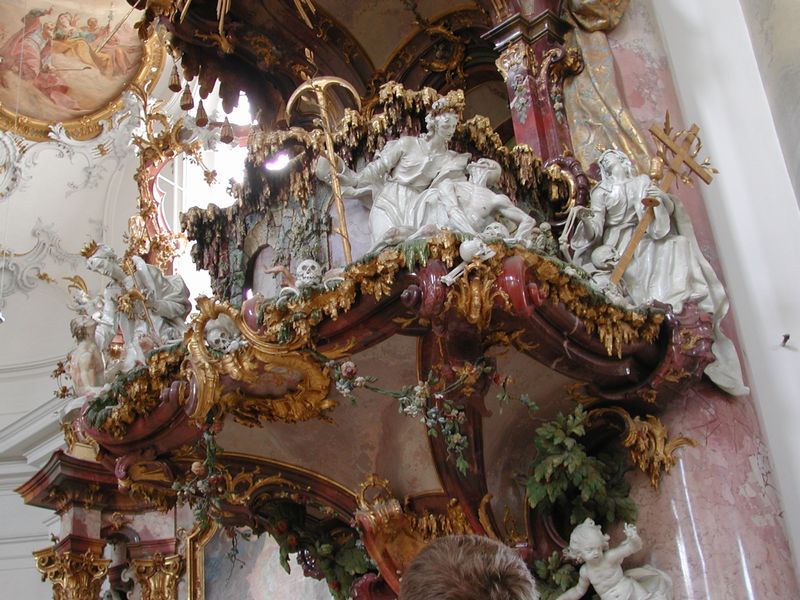
Titel: Klosterkirche Zwiefalten
Künstler: Johann Michael Fischer
Standort: Reutlingen, Kloster Zwiefalten (EU - D - BW)
Schlagwörter: blätter, kopf, schatten, weiß, frauen, grün, blumen, fenster, frisur, licht, marmor, rot, ornament, barock, falten, schädel, stein, steine, tod, kirche, gold, haare, pflanzen, krone, engel, putte, putto, ranken, bogen, stab, farbe, figuren, chandelier, church, column, crown, fringe, ornate, palace, people, red, religious, white, women, figures, golden, gray, green, old, painting, woman, ornamente, decorative, pink, stuck, plant, foto, fugen, vergoldet, kreuz, altar, kapitelle, kathedrale, kapitell, skulpturen, plastiken, flower, kanzel, jesus, sterben, angel, greek, death, baroque, fresko, anker, light, plants, gips, heilig, maria, korinthisch, madonna, totenschädel, decoration, frame, gilt, castle, purple, cross, sculpture, statue, dead, cherub, cupids, love, marble, royal, leaves, deckenmalerei, renaissance, barrock, ceiling, art, colors, colours, watching, religion, goddess, christ, leaf, elegant, pillar, drama, christian, mary, christianity, rococo, saints, ignatius, staff, body, elaborate, photography, skull, vines, jeilige, suffering, sculptures, holy, pretty, catholic, dying, stage, queen, foliage, jewel, inside, emotion, barok, roccoco, carved, alter, nativity, memorial, skulls, relegion, caeser, cherubim, shrine, gaudy, ecoration, betray, loccoco, cheub